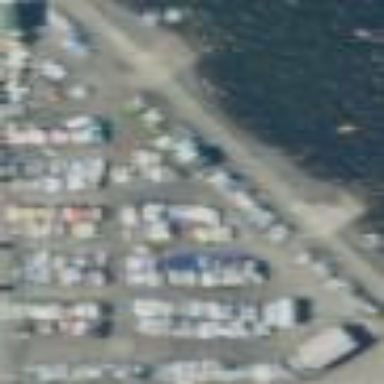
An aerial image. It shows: Boat storage area.